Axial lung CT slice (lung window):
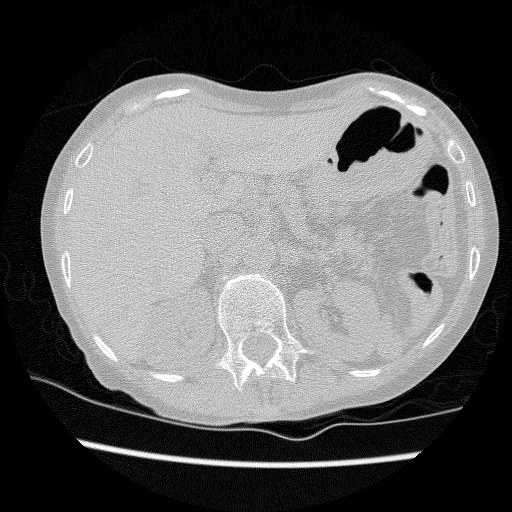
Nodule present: no